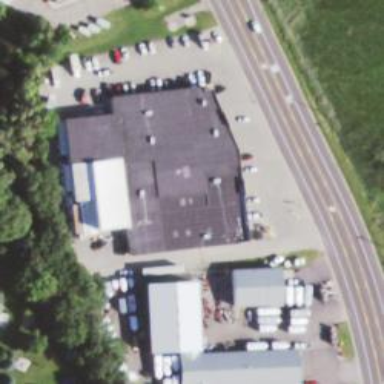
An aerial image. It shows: Building with furniture shop.